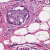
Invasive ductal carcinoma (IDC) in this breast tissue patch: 0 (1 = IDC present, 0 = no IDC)